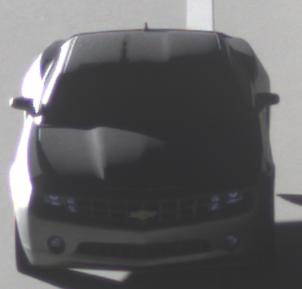
Make: Chevrolet
Model: Camaro Cabriolet 6.2 V8
Detailed model: Camaro (V) Coupé
Model produced from: 2011/09
Model produced until: 2014/02
Doors: 2
Color: gray
Road condition: dry road
Daytime: sunrise or sunset
Contrast: high contrast